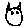
Label: cat